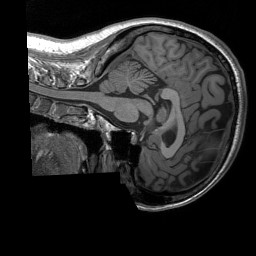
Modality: T1w
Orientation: sagittal
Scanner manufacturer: siemens
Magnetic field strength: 3 T
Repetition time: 1.76 s
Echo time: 0.0022 s